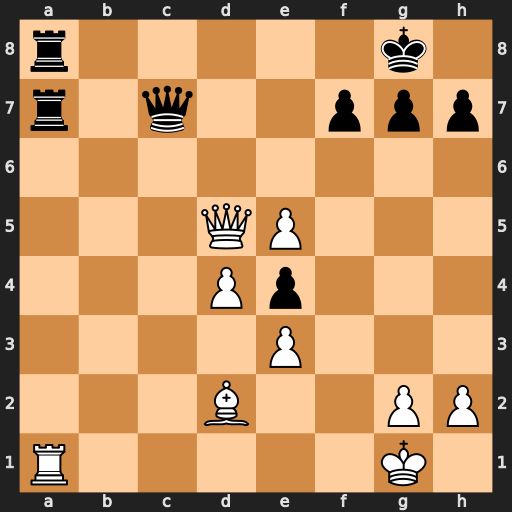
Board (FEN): r5k1/r1q2ppp/8/3QP3/3Pp3/4P3/3B2PP/R5K1
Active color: w
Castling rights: -
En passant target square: -
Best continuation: Qxa8+ Rxa8 Rxa8+ Qb8 Rxb8#